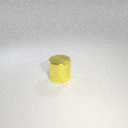
large yellow metal cylinder